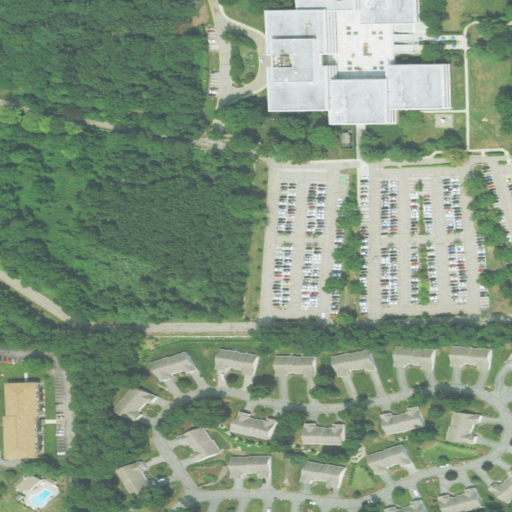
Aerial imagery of mountain in Rhode Island named Spencer Hill containing medium intensity development, high intensity development, open development, low intensity development, and deciduous forest